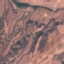
Land use / land cover class: HerbaceousVegetation